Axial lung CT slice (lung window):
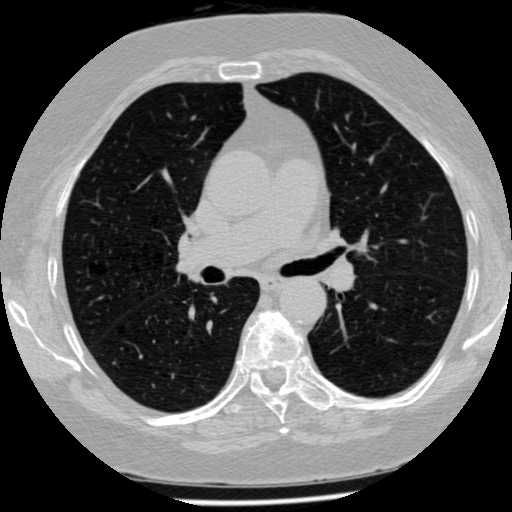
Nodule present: no